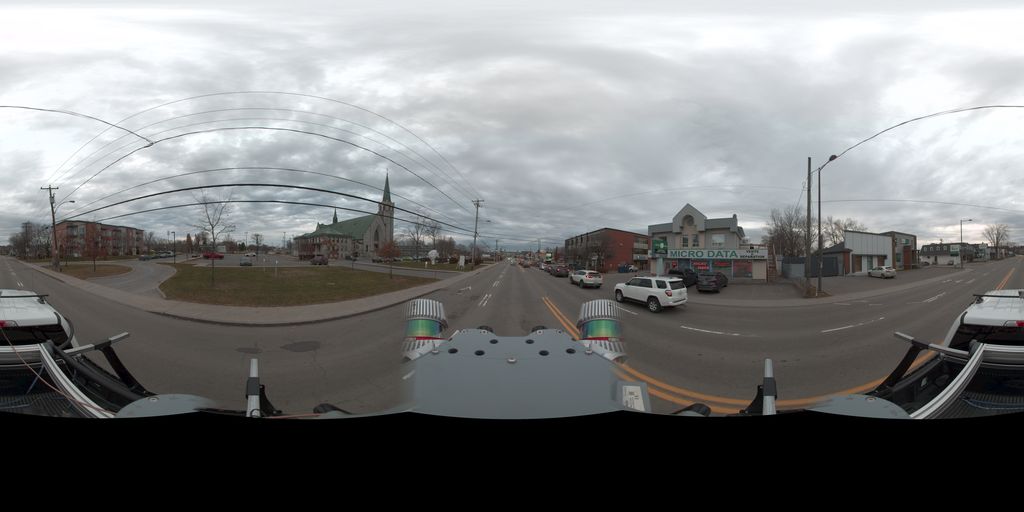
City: quebec_city